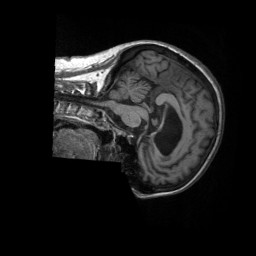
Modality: T1w
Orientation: sagittal
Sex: male
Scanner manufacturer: siemens
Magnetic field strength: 3 T
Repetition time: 2.3 s
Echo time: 0.00226 s